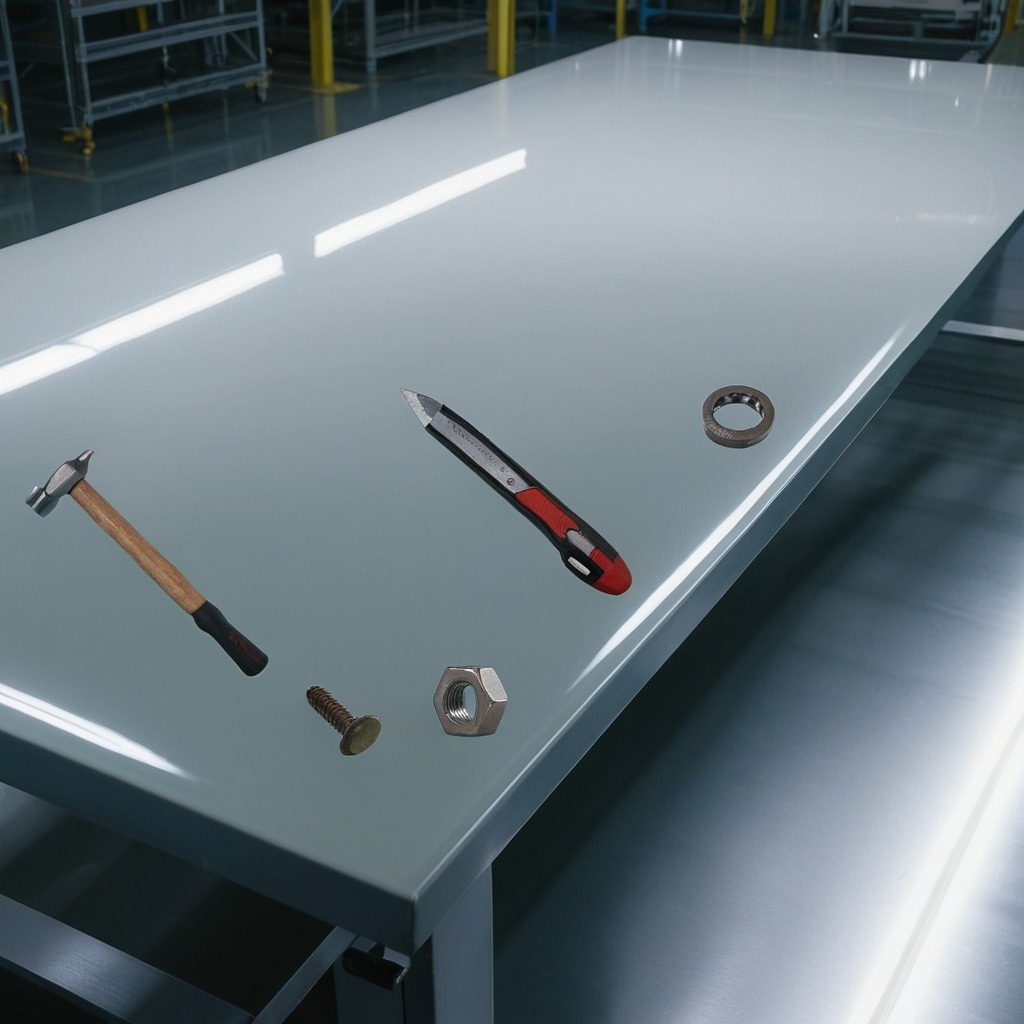
A utility knife, a flat metal washer, a metal machine screw, a hammer, and a metal nut are lying on the high-gloss table in a ship maintenance bay industrial lighting.